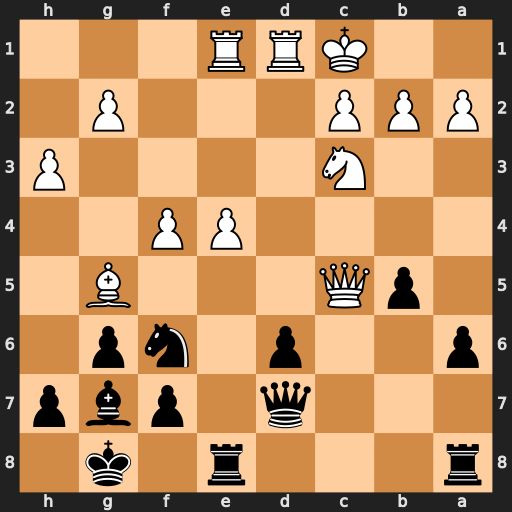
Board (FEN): r3r1k1/3q1pbp/p2p1np1/1pQ3B1/4PP2/2N4P/PPP3P1/2KRR3
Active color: b
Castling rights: -
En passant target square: -
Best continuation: dxc5 Rxd7 Nxd7